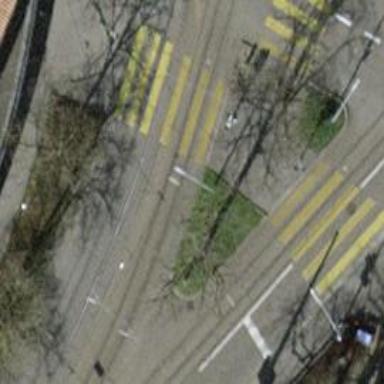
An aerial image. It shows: Kerb serving as barrier.